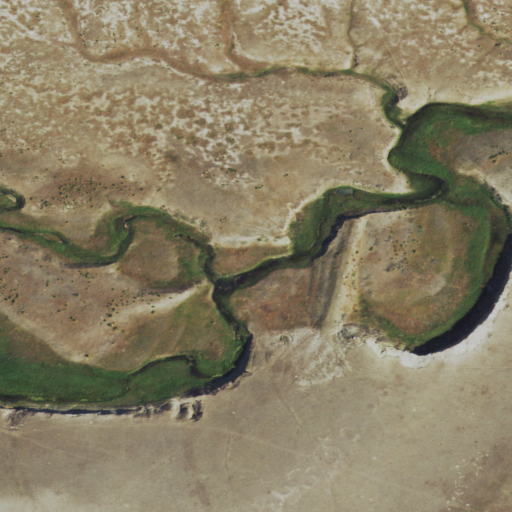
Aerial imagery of valley in Wyoming named O'Malley Draw containing shrub, woody wetlands, grassland, and herbaceous wetlands